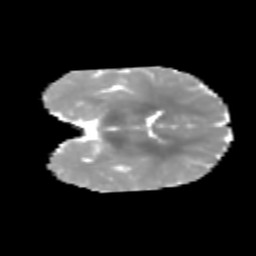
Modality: MD
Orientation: coronal
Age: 6
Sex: female
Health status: healthy